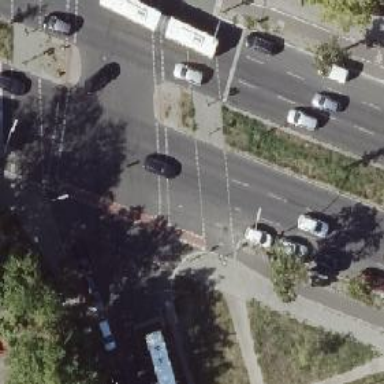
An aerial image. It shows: Road crossing with traffic signals.